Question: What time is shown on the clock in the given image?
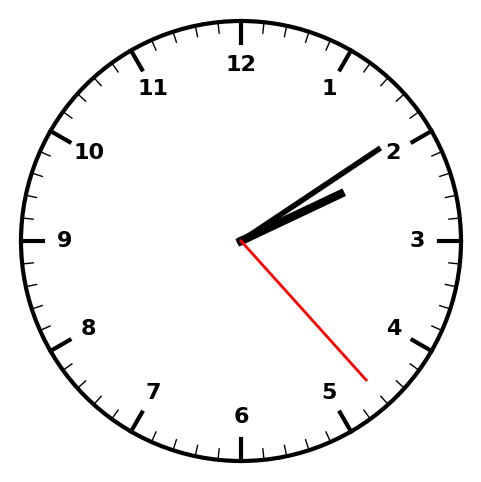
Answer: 02:09:23